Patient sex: M
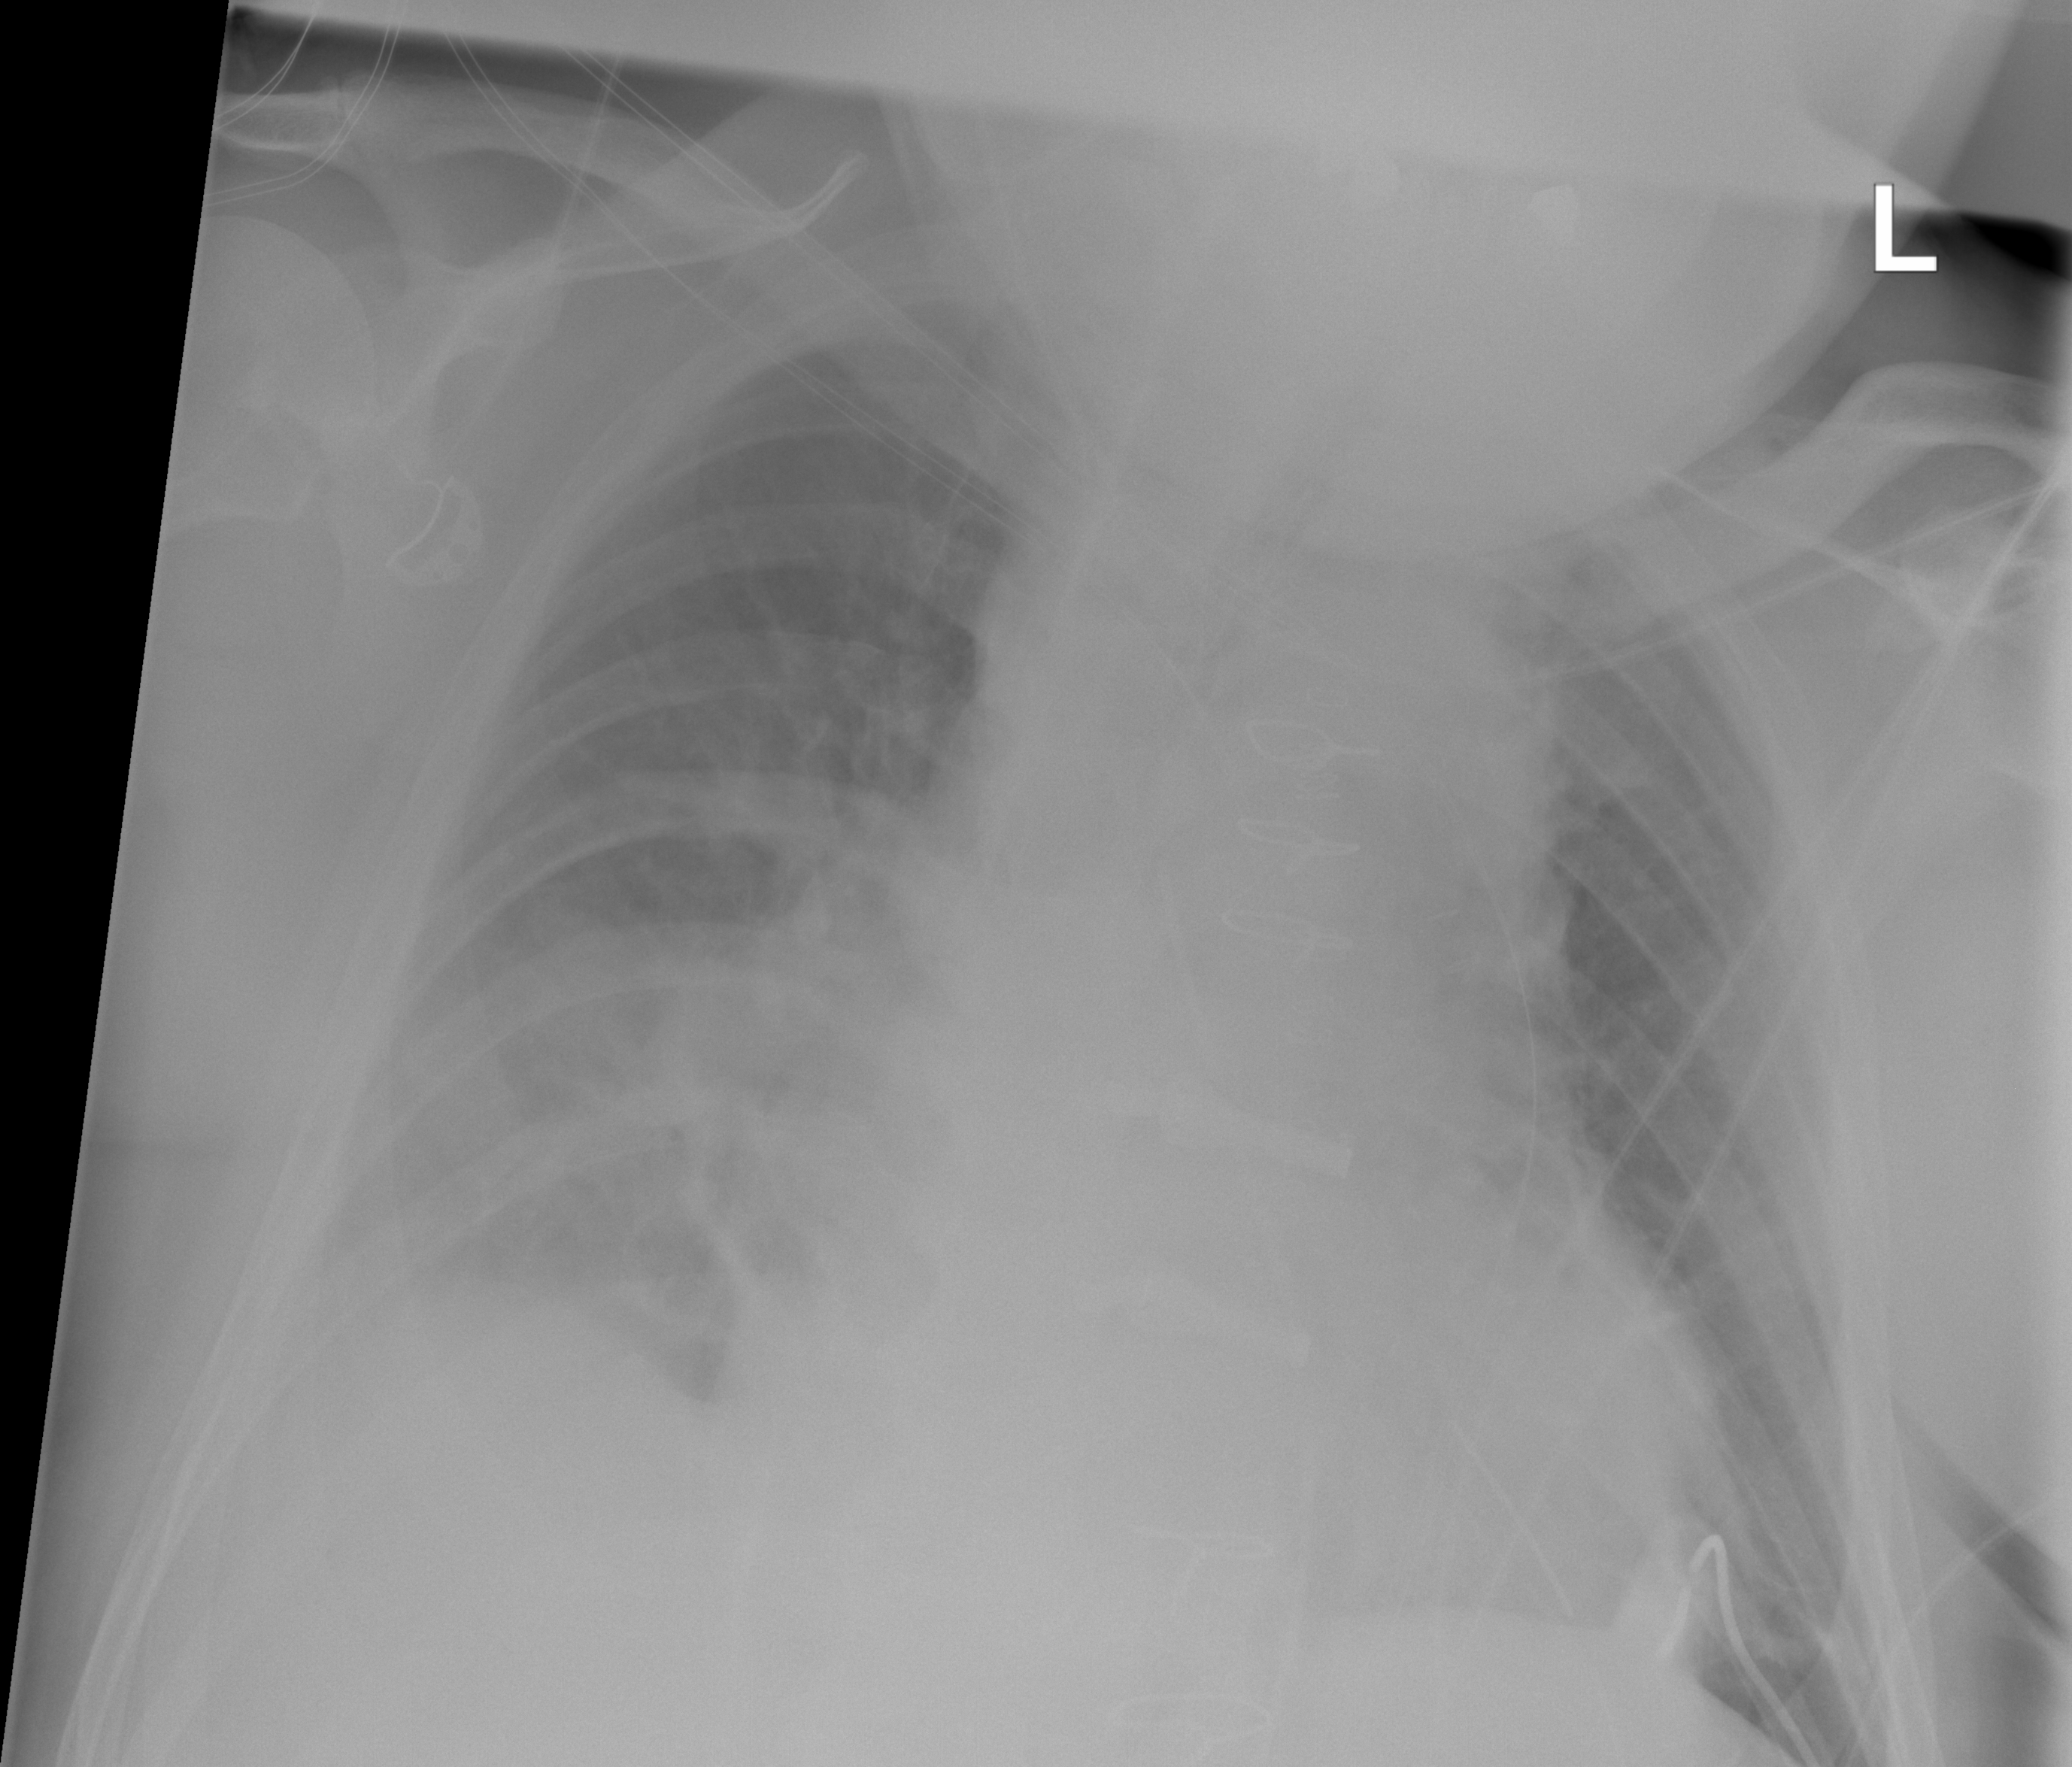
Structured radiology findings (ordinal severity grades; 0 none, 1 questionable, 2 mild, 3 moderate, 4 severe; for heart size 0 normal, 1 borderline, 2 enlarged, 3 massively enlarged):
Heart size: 3
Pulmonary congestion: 2
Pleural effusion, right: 2
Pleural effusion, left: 0
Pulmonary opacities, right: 2
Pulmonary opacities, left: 0
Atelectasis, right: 0
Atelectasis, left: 0